Interaction volume radius: 5 \u00c5
Interaction volume height: 15 \u00c5
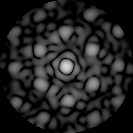
Disorder parameter: 0.5025